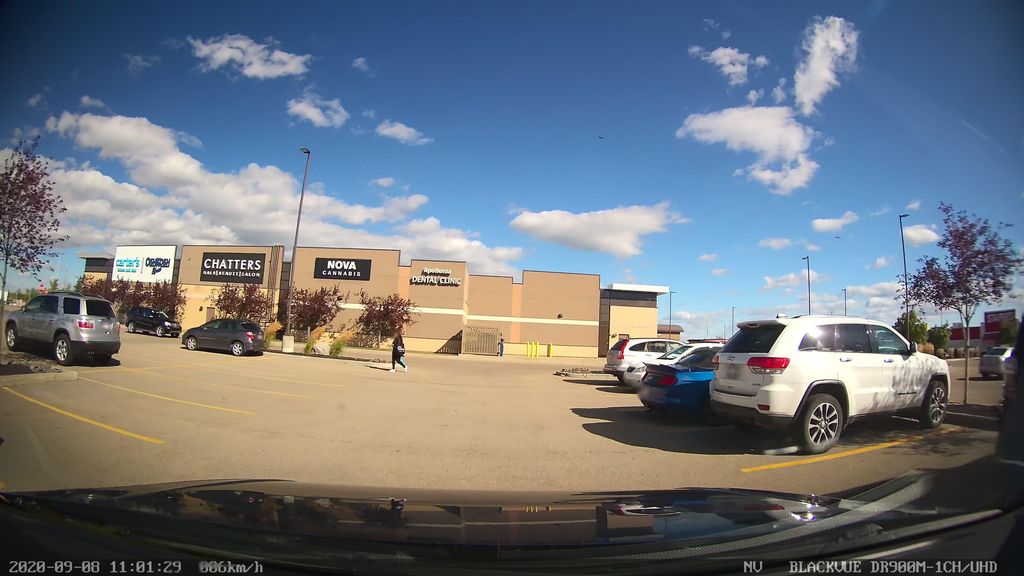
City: edmonton